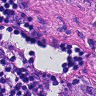
Metastatic tissue present: yes